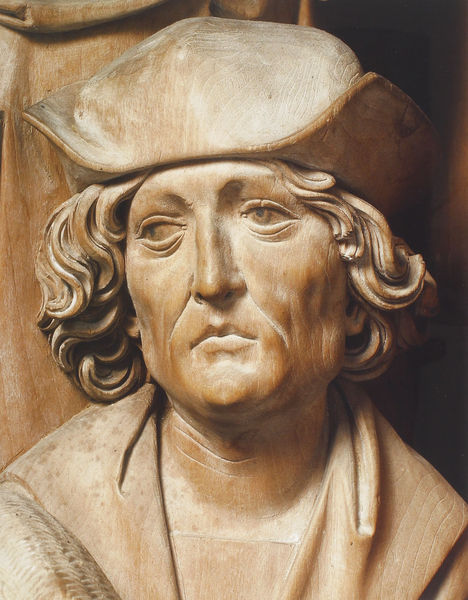
Titel: Creglingen, Herrgottskirche, Fronleichnams-Altar
Künstler: Tilman Riemenschneider
Standort: Creglingen, Herrgottskirche (EU - D - BW)
Schlagwörter: dunkel, kopf, mann, schatten, umhang, braun, frau, haar, holz, hut, mund, nase, blick, anzug, jacke, mütze, augen, falten, gesicht, kragen, trauer, hals, portrait, haare, mantel, kinn, locken, traurig, skulptur, statue, kopfbedeckung, wangen, ernst, büste, nachdenken, nasolabialfalte, schnitzerei, maserung, barett, eiche, geschnitzt, schnitzen, linde, männerbüste, haarlocken, riemenschneider, wehmut, d, schnizterei